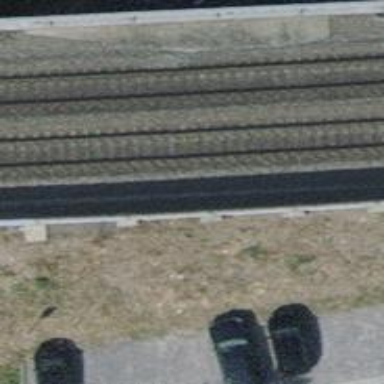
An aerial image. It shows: Railway bridge with electrified tracks and single contact line.